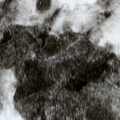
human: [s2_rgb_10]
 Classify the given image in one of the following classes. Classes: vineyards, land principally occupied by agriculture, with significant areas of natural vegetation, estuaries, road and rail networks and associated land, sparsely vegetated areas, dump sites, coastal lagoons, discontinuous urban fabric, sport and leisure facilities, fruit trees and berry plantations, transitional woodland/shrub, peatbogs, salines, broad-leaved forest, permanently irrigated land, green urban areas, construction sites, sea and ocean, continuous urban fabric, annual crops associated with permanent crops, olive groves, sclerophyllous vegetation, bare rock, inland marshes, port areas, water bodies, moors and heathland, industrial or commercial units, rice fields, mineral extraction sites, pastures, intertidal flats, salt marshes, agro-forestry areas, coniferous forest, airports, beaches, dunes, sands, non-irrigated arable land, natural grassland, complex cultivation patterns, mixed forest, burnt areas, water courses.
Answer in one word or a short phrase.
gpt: coniferous forest, transitional woodland/shrub, peatbogs